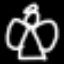
Label: angel